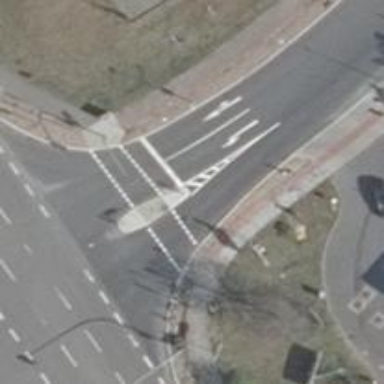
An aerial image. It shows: Traffic signals at road crossing.